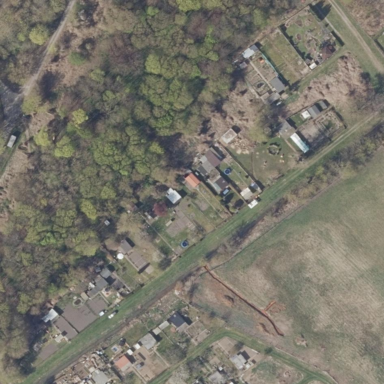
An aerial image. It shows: Area designated for allotments.